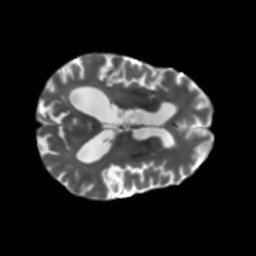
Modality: T2w
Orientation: axial
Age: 75
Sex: male
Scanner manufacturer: siemens
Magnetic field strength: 3 T
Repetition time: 5.25 s
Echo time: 0.08 s